Question: I can't find a solution to fix this, can you help me please ?
'''
<project name="HelloWorldWS" default="dist" basedir=".">
<description>
Web Services build file
</description>
<!-- set global properties for this build -->
<property name="src" location="src"/>
<property name="build" location="build"/>
<property name="dist" location="dist"/>
<property name="webcontent" location="WebContent"/>
<target name="init">
<!-- Create the time stamp -->
<tstamp/>
<!-- Create the build directory structure used by compile -->
<mkdir dir="${build}"/>
</target>
<target name="compile" depends="init"
description="compile the source ">
<javac destdir="${build}" debug="true" srcdir="${src}" includeantruntime="false">
<classpath refid="compile.classpath"/>
</javac>
</target>
<target name="dist" depends="compile"
description="generate the distribution" >
<!-- Create the distribution directory -->
<mkdir dir="${dist}/lib"/>
<!-- Put everything in ${build} into the MyProject-${DSTAMP}.jar file -->
<jar jarfile="${dist}/lib/MyProject-${DSTAMP}.jar" basedir="${build}"/>
</target>
<target name="war" depends="compile"
description="generate the distribution war" >
<!-- Create the war distribution directory -->
<mkdir dir="${dist}/war"/>
<!-- Follow standard WAR structure -->
<copydir dest="${dist}/war/build/WEB-INF/" src="${webcontent}/WEB-INF/" />
<copydir dest="${dist}/war/build/WEB-INF/classes/" src="${build}" />
<jar jarfile="${dist}/war/HelloWorld-${DSTAMP}.war" basedir="${dist}/war/build/"/>
</target>
<target name="clean"
description="clean up" >
<!-- Delete the ${build} and ${dist} directory trees -->
<delete dir="${build}"/>
<delete dir="${dist}"/>
</target>
</project>
'''
I got this message :
> Buildfile: E:\Bibliotheque
logicielle\workspace\projetServices\build.xml init: compile:
[javac] Warning: com\bh\dao\CompteDAO.java modified in the future.
[javac] Warning: com\bh\dao\GenericDAO.java modified in the future.
[javac] Warning: com\bh\dao\Mouvement_CompteDAO.java modified in the future.
[javac] Warning: com\bh\dao\SoldeDAO.java modified in the future.
[javac] Warning: com\bh\dao\UserDAO.java modified in the future.
[javac] Warning: com\bh\dao\VirementDAO.java modified in the future.
[javac] Warning: com\bh\jpa\Avis.java modified in the future.
[javac] Warning: com\bh\jpa\Compte.java modified in the future.
[javac] Warning: com\bh\jpa\Mouvement_Compte.java modified in the future.
[javac] Warning: com\bh\jpa\Solde.java modified in the future.
[javac] Warning: com\bh\jpa\User.java modified in the future.
[javac] Warning: com\bh\jpa\V1.java modified in the future.
[javac] Warning: com\bh\jpa\V2.java modified in the future.
[javac] Warning: com\bh\jpa\Virement.java modified in the future.
[javac] Warning: com\bh\methods\FileMethods.java modified in the future.
[javac] Warning: com\bh\services\HibernateUtils.java modified in the future.
[javac] Warning: com\bh\services\Serveur.java modified in the future.
[javac] Warning: com\bh\services\Service.java modified in the future.
[javac] Warning: com\bh\services\ServicesInterface.java modified in the future.
[javac] Warning: com\bh\services\client\Avis.java modified in the future.
[javac] Warning: com\bh\services\client\Compte.java modified in the future.
[javac] Warning: com\bh\services\client\ConsulterAvis.java modified in the future.
[javac] Warning: com\bh\services\client\ConsulterAvisResponse.java modified in the future.
[javac] Warning: com\bh\services\client\ConsulterListeCpt.java modified in the future.
[javac] Warning: com\bh\services\client\ConsulterListeCptResponse.java modified in the
future.
[javac] Warning: com\bh\services\client\ConsulterSldChqCpt.java modified in the future.
[javac] Warning: com\bh\services\client\ConsulterSldChqCptResponse.java modified in the
future.
[javac] Warning: com\bh\services\client\Exception.java modified in the future.
[javac] Warning: com\bh\services\client\Exception_Exception.java modified in the future.
[javac] Warning: com\bh\services\client\ListerOperations.java modified in the future.
[javac] Warning: com\bh\services\client\ListerOperationsResponse.java modified in the
future.
[javac] Warning: com\bh\services\client\MouvementCompte.java modified in the future.
[javac] Warning: com\bh\services\client\ObjectFactory.java modified in the future.
[javac] Warning: com\bh\services\client\Service.java modified in the future.
[javac] Warning: com\bh\services\client\ServiceService.java modified in the future.
[javac] Warning: com\bh\services\client\Solde.java modified in the future.
[javac] Warning: com\bh\services\client\User.java modified in the future.
[javac] Warning: com\bh\services\client\ValidationRIBC.java modified in the future.
[javac] Warning: com\bh\services\client\ValidationRIBCResponse.java modified in the
future.
[javac] Warning: com\bh\services\client\VirementCompteACompte.java modified in the future.
[javac] Warning: com\bh\services\client\VirementCompteACompteResponse.java modified in
the future.
[javac] Warning: com\bh\services\client\VirementDeMasse.java modified in the future.
[javac] Warning: com\bh\services\client\VirementDeMasseResponse.java modified in the
future.
[javac] Warning: com\bh\services\client\package-info.java modified in the future.
[javac] Warning: com\bh\tests\test.java modified in the future.
[javac] Warning: hibernate.cfg.xml modified in the future.
[javac] Warning: log4j.properties modified in the future.
[javac] Compiling 45 source files to E:\Bibliotheque logicielle\workspace\projetServices\buildBUILD FAILED E:\Bibliotheque
logicielle\workspace\projetServices\build.xml:21: Reference
compile.classpath not found.Total time: 705 milliseconds

Any suggestions please ?
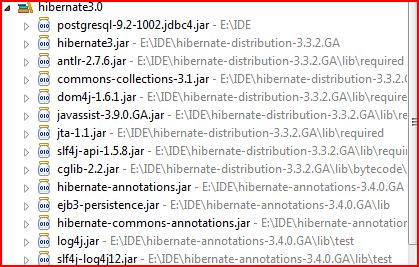
Answer: Your: 'compile.classpath' ('<classpath refid="compile.classpath"/>') is not defined anywhere in the build script.
You have to define the path of your libraries. Something like this:
'''
<property name="lib.dir" value="${basedir}/lib"/>
<path id="compile.classpath">
<fileset dir="${lib.dir}" includes="*.jar"/>
</path>
'''